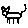
Label: cat